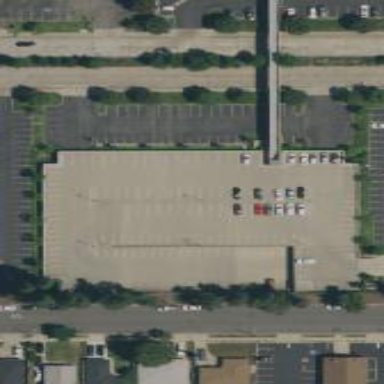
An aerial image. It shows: Multi-storey commercial building with parking amenity.